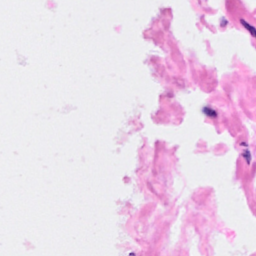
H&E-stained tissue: Breast